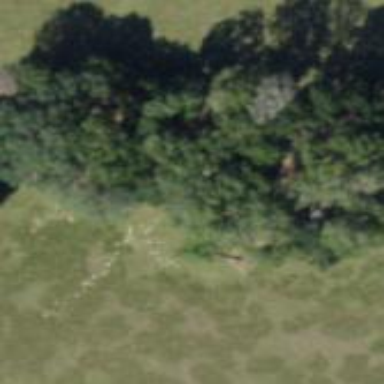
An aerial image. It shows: Mixed woodland area with various types of leaves.